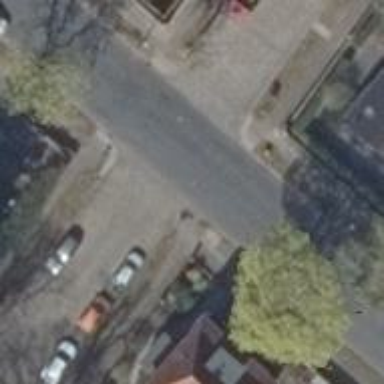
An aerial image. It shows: Unmarked crossing on the road.